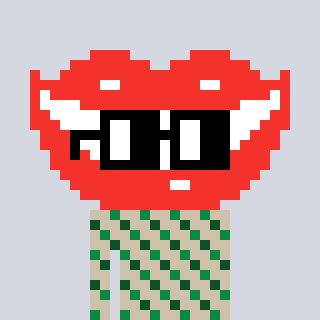
a pixel art character with square black glasses, a smile-shaped head and a bege-colored body on a cool background